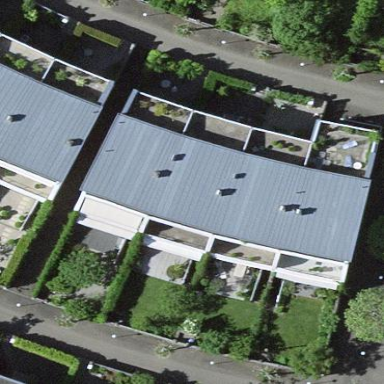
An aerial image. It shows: Flat-roofed terrace building.